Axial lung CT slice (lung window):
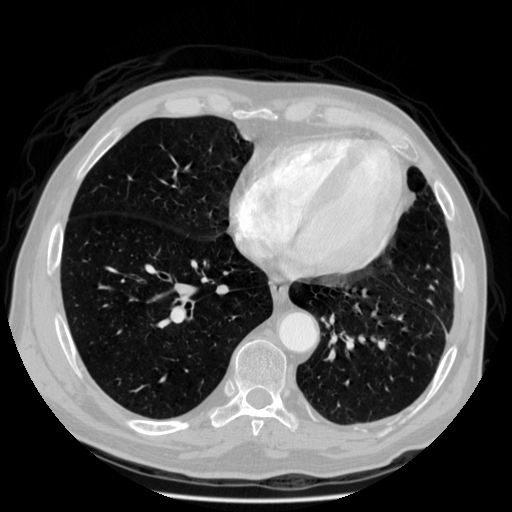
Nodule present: no